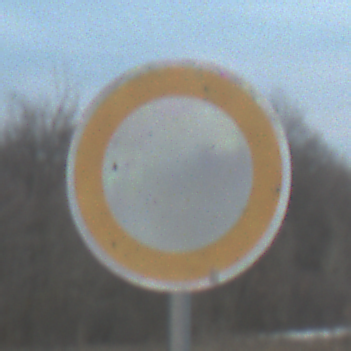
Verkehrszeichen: VerbotFahrzeugeAllerArt
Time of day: SunriseSunset
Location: Outdoor (RoadRail)
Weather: PartlyCloudy
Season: NotSpecified
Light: Natural